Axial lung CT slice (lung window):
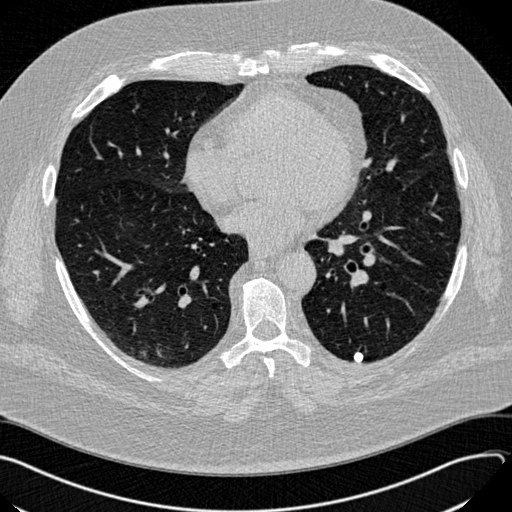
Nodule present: yes
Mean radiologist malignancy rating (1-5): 2